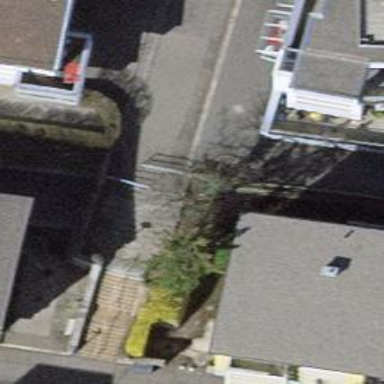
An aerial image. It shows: Set of steps on the road.